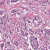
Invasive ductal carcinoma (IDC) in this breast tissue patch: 1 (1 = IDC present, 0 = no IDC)